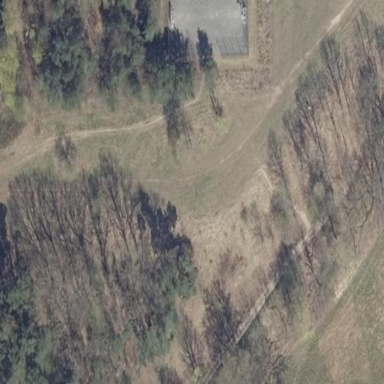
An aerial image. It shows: Semi-deciduous broadleaved scrub.